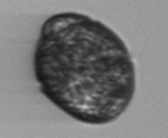
Label: Margalefidinium